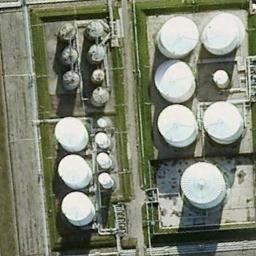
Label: storage_tank